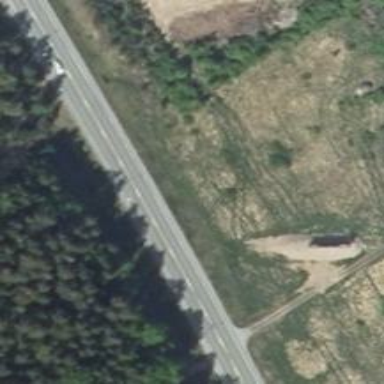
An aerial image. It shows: Asphalt trunk highway.